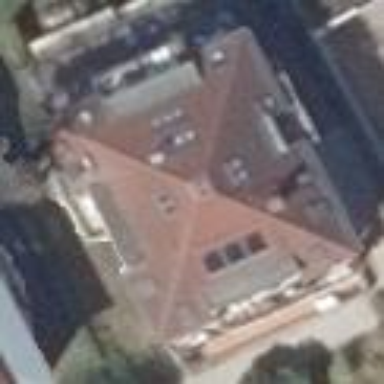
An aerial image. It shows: Residential building with pyramidal roof shape.